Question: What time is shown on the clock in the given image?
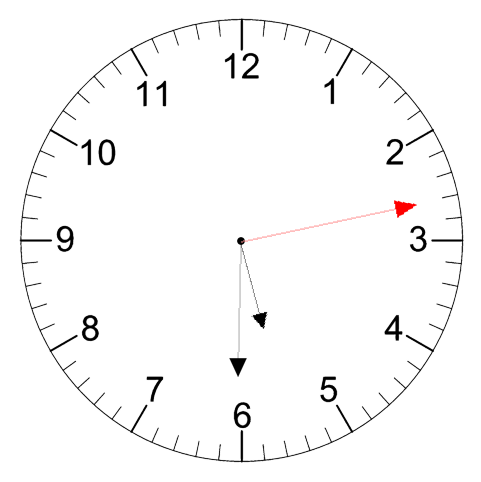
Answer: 05:30:13